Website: lowes
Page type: stored-credit-cards
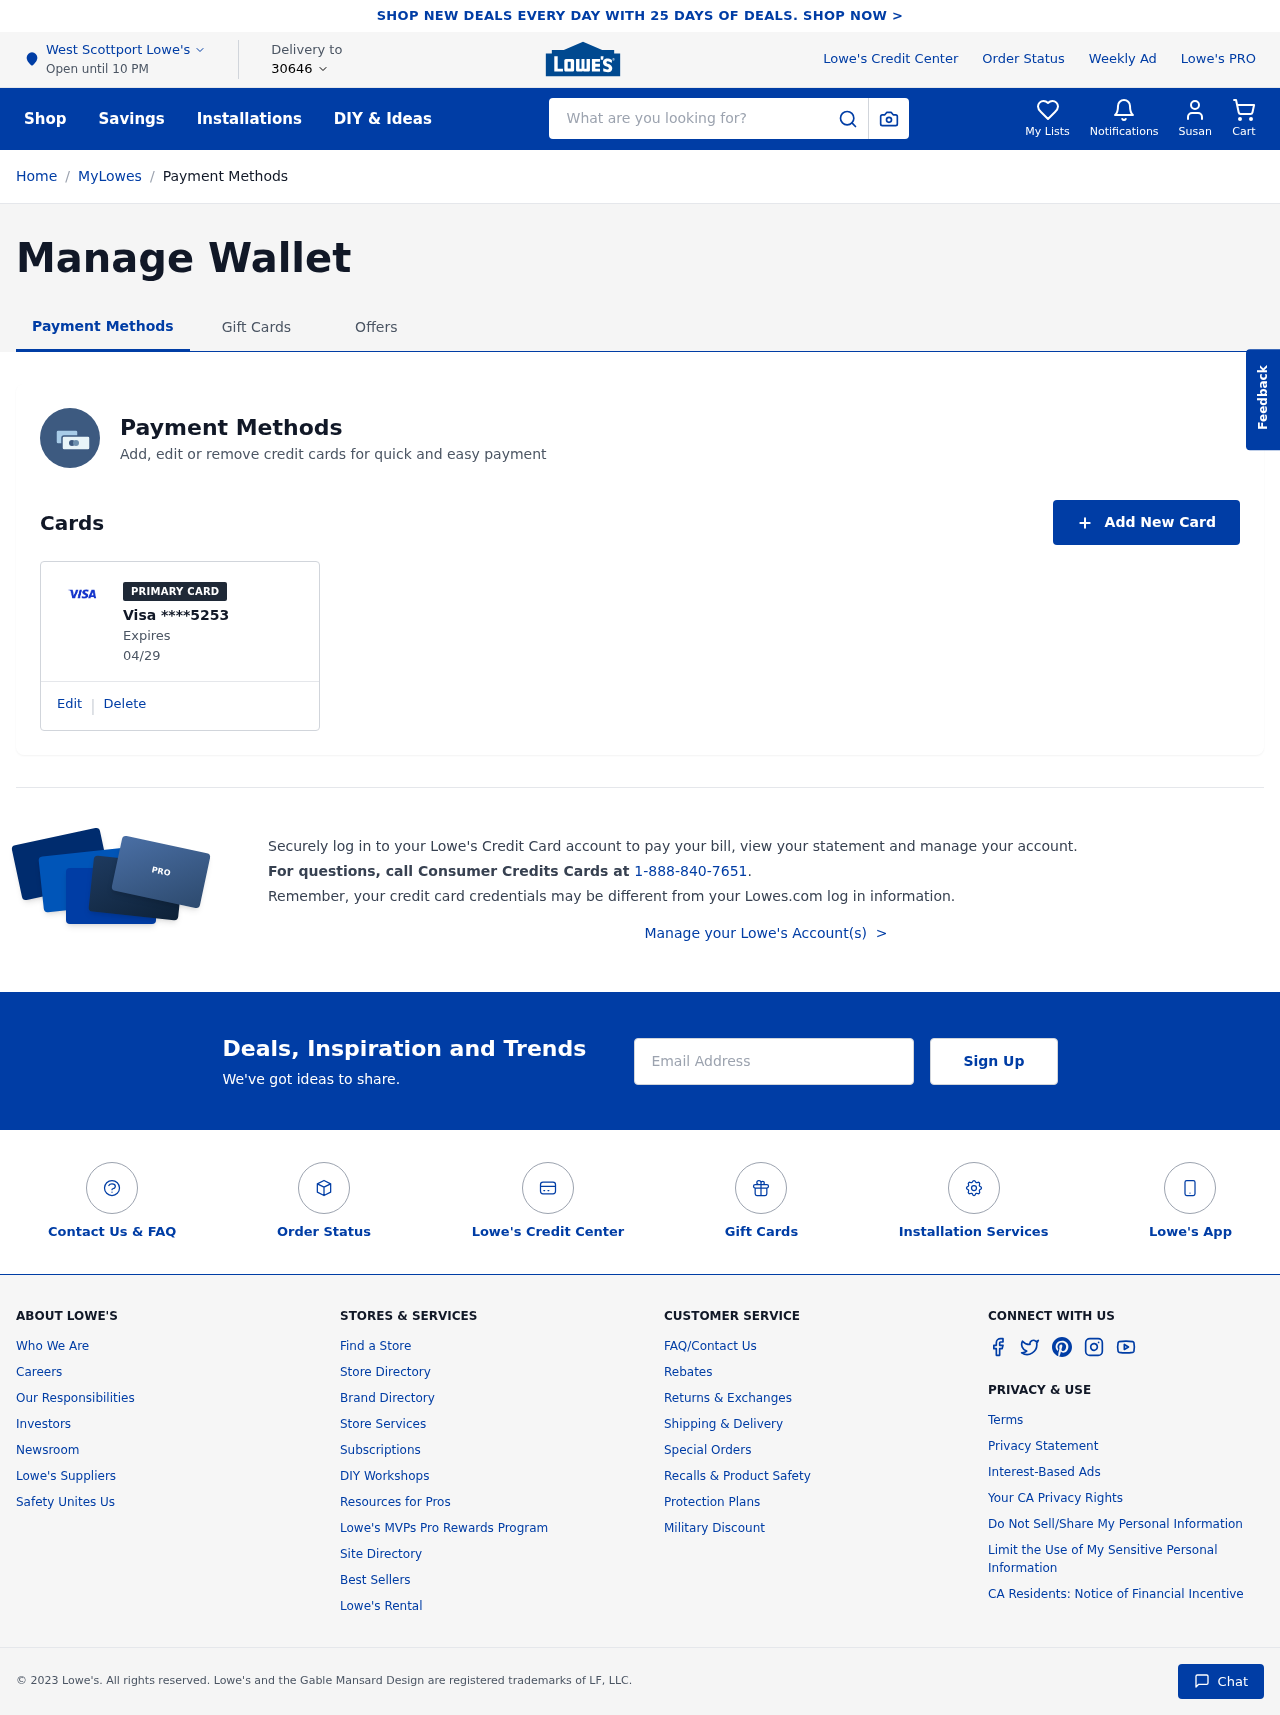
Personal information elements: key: PII_CARD_EXPIRY
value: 04/29
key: PII_CARD_LAST4
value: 5253
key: PII_CARD_TYPE
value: Visa
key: PII_CITY
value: West Scottport
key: PII_EMAIL
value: srowland@gmail.com
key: PII_FIRSTNAME
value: Susan
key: PII_POSTCODE
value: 30646
Search elements: key: HEADER_SEARCH
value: What are you looking for?